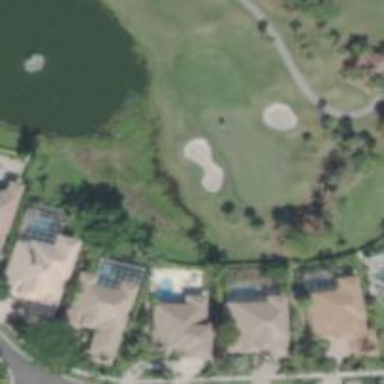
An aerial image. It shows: View of golf hole.